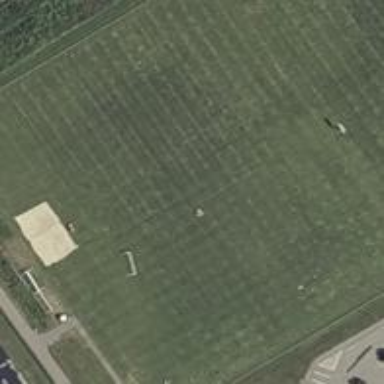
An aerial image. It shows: Field hockey pitch where players can enjoy the sport.